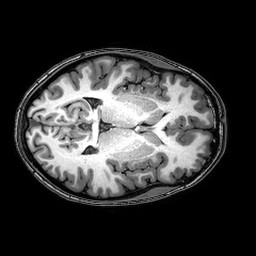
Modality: T1w
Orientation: axial
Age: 21
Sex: female
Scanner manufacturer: philips
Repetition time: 0.008247 s
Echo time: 0.00379 s